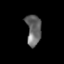
Tissue: lung
Cell type: Epithelial cells
Senescence score: 0.1582
Nuclear area (px): 459
Mean DAPI intensity: 101.795